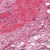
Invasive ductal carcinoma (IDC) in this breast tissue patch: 0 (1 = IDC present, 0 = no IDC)